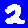
Digit: 2